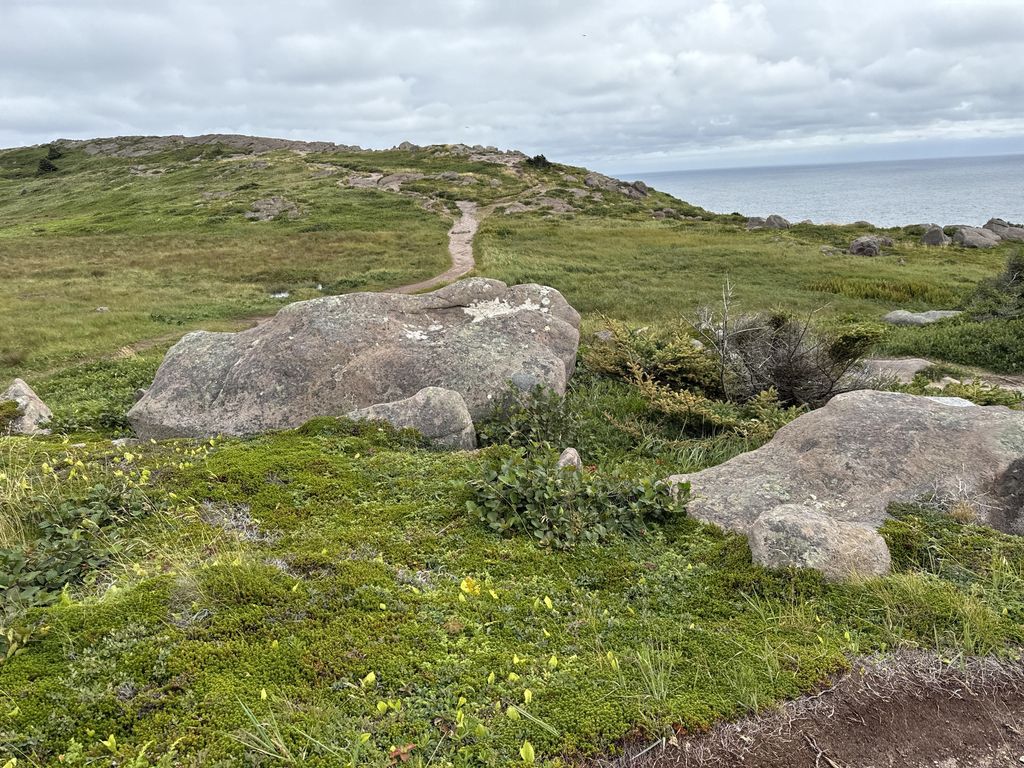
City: st_johns